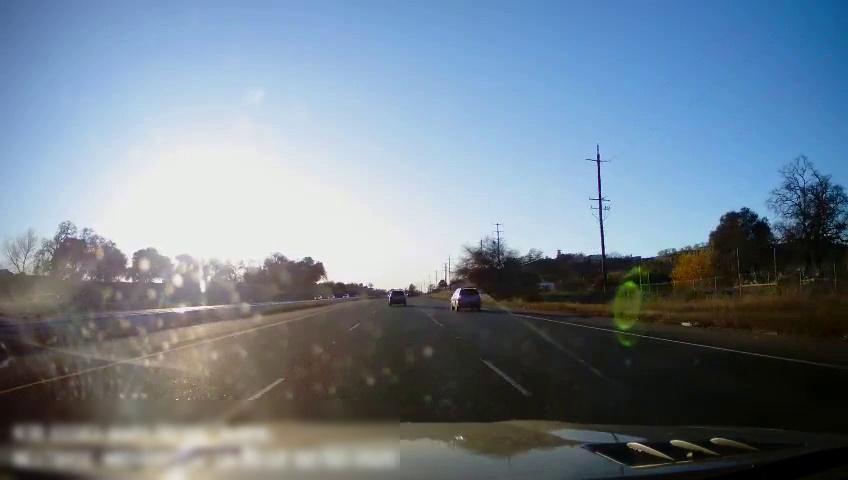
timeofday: Day
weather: Sunny
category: Drivable Space
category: Drivable Space
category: Vehicles | Car
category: Vehicles | Car
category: Lanes | Alternate Lane
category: Lanes | Current Lane
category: Lanes | Current Lane
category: Lanes | Alternate Lane